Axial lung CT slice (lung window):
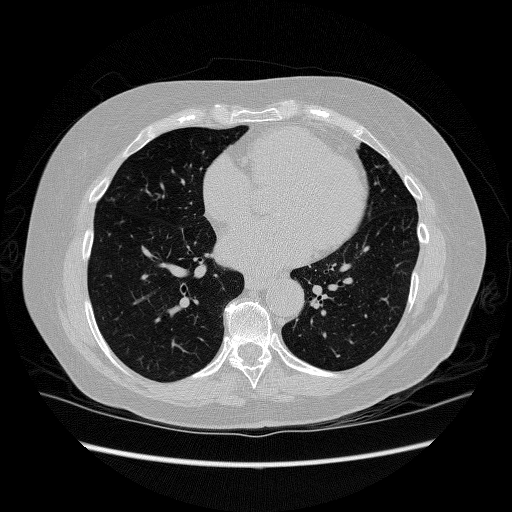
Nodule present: no